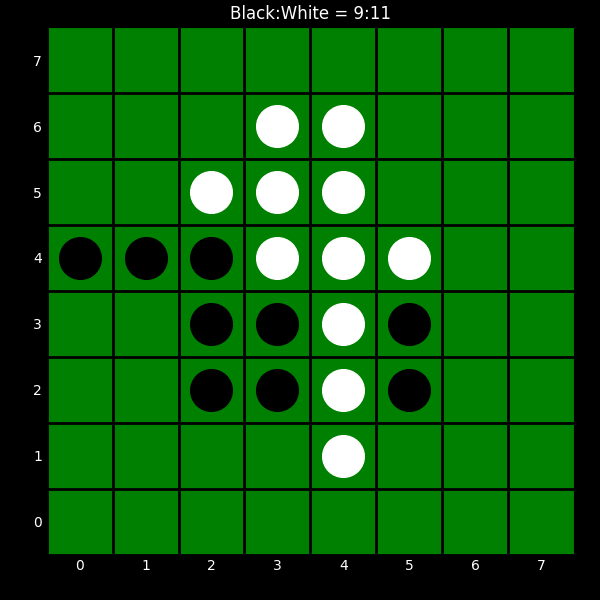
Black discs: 9
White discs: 11